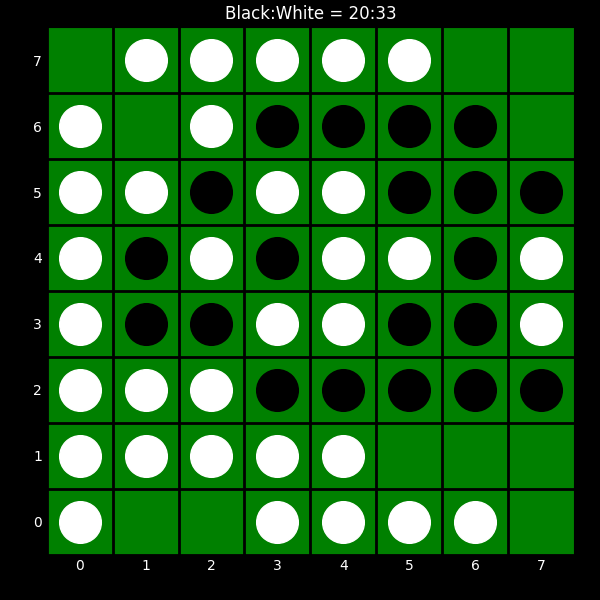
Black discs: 20
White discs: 33